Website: bh-photo
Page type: customer-info-address
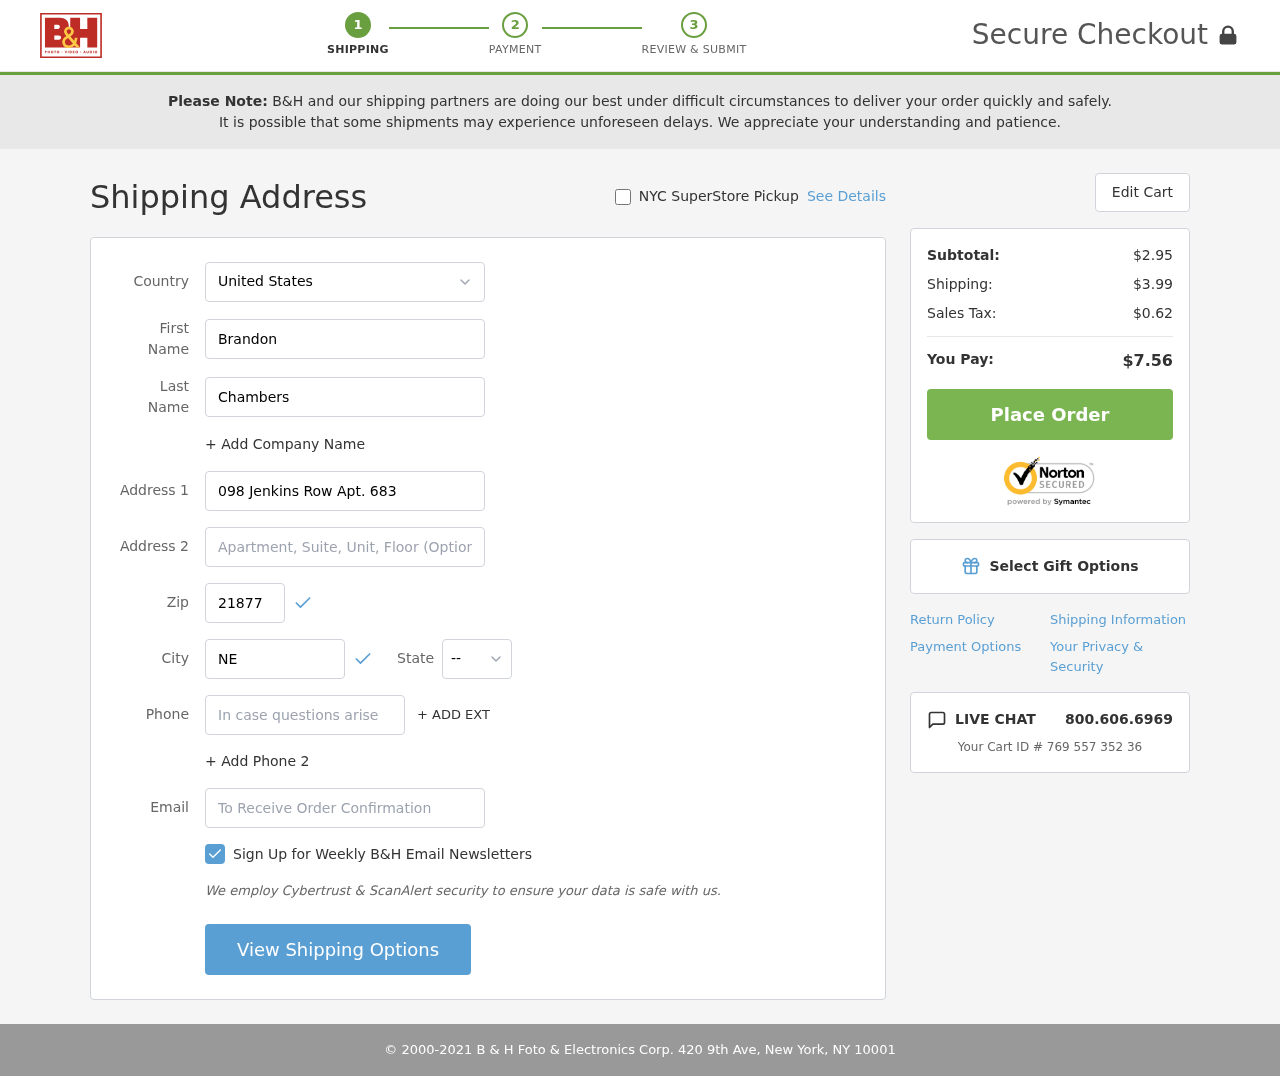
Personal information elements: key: PII_CITY
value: New Grace
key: PII_COUNTRY
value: United States
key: PII_EMAIL
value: bchambers@hotmail.com
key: PII_FIRSTNAME
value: Brandon
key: PII_LASTNAME
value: Chambers
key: PII_PHONE
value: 4607991084
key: PII_POSTCODE
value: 21877
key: PII_STATE_ABBR
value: ND
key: PII_STREET
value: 098 Jenkins Row Apt. 683
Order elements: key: ORDER_SUBTOTAL
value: $2.95
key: ORDER_SHIPPING_COST
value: $3.99
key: ORDER_TAX
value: $0.62
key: ORDER_TOTAL
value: $7.56
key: ORDER_ID
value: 769 557 352 36